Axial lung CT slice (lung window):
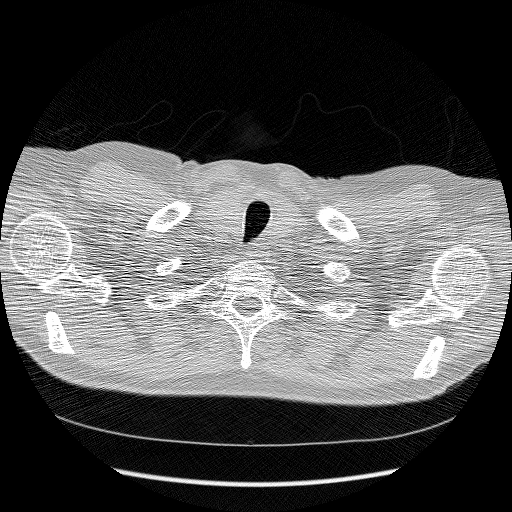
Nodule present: no